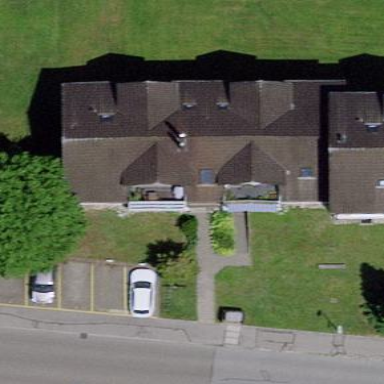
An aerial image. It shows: Gabled roof apartments building.